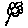
Label: flower